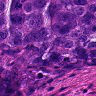
Metastatic tissue present: yes